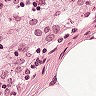
Metastatic tissue present: no